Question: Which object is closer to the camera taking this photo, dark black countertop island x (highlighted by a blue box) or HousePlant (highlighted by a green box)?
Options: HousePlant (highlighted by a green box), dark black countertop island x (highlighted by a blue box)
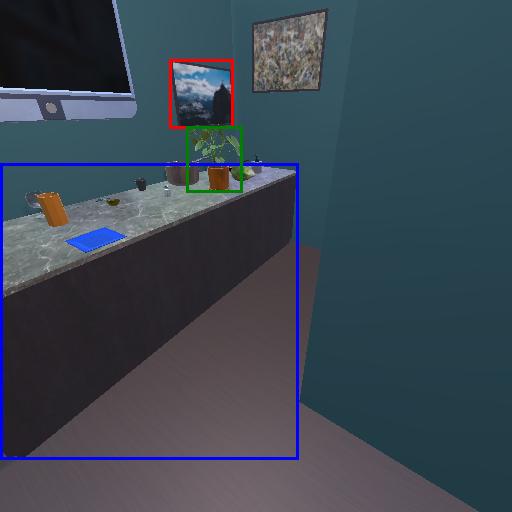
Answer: HousePlant (highlighted by a green box)